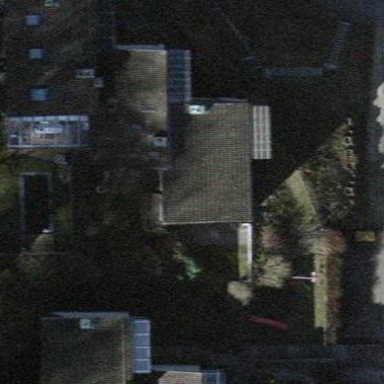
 while the building itself is cornsilk in color."